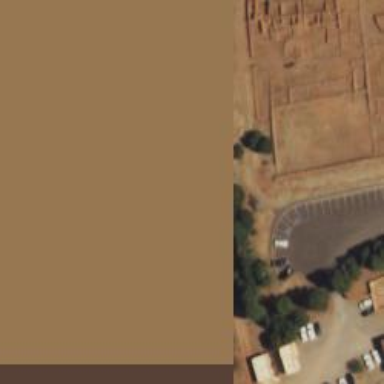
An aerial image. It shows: Public building in ruins with historical significance.